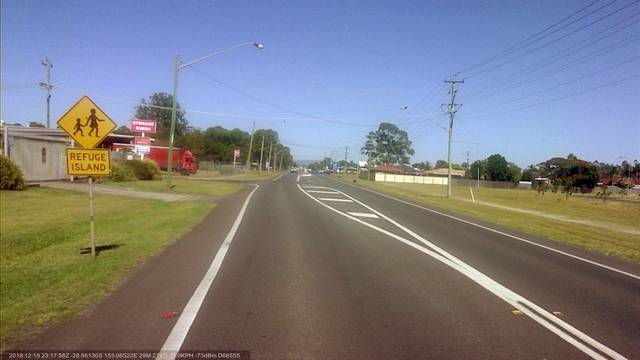
Region: Australia
Coordinates: -28.861, 153.065